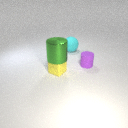
small purple rubber cylinder to the right of small yellow rubber cube